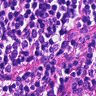
Metastatic tissue present: no